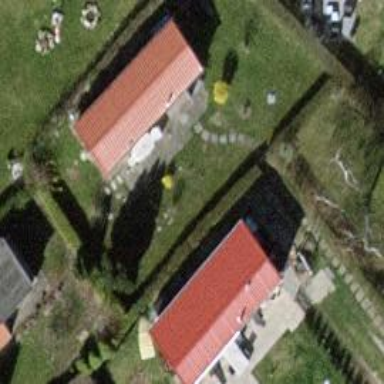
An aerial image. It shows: Static caravan with gabled roof.